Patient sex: F
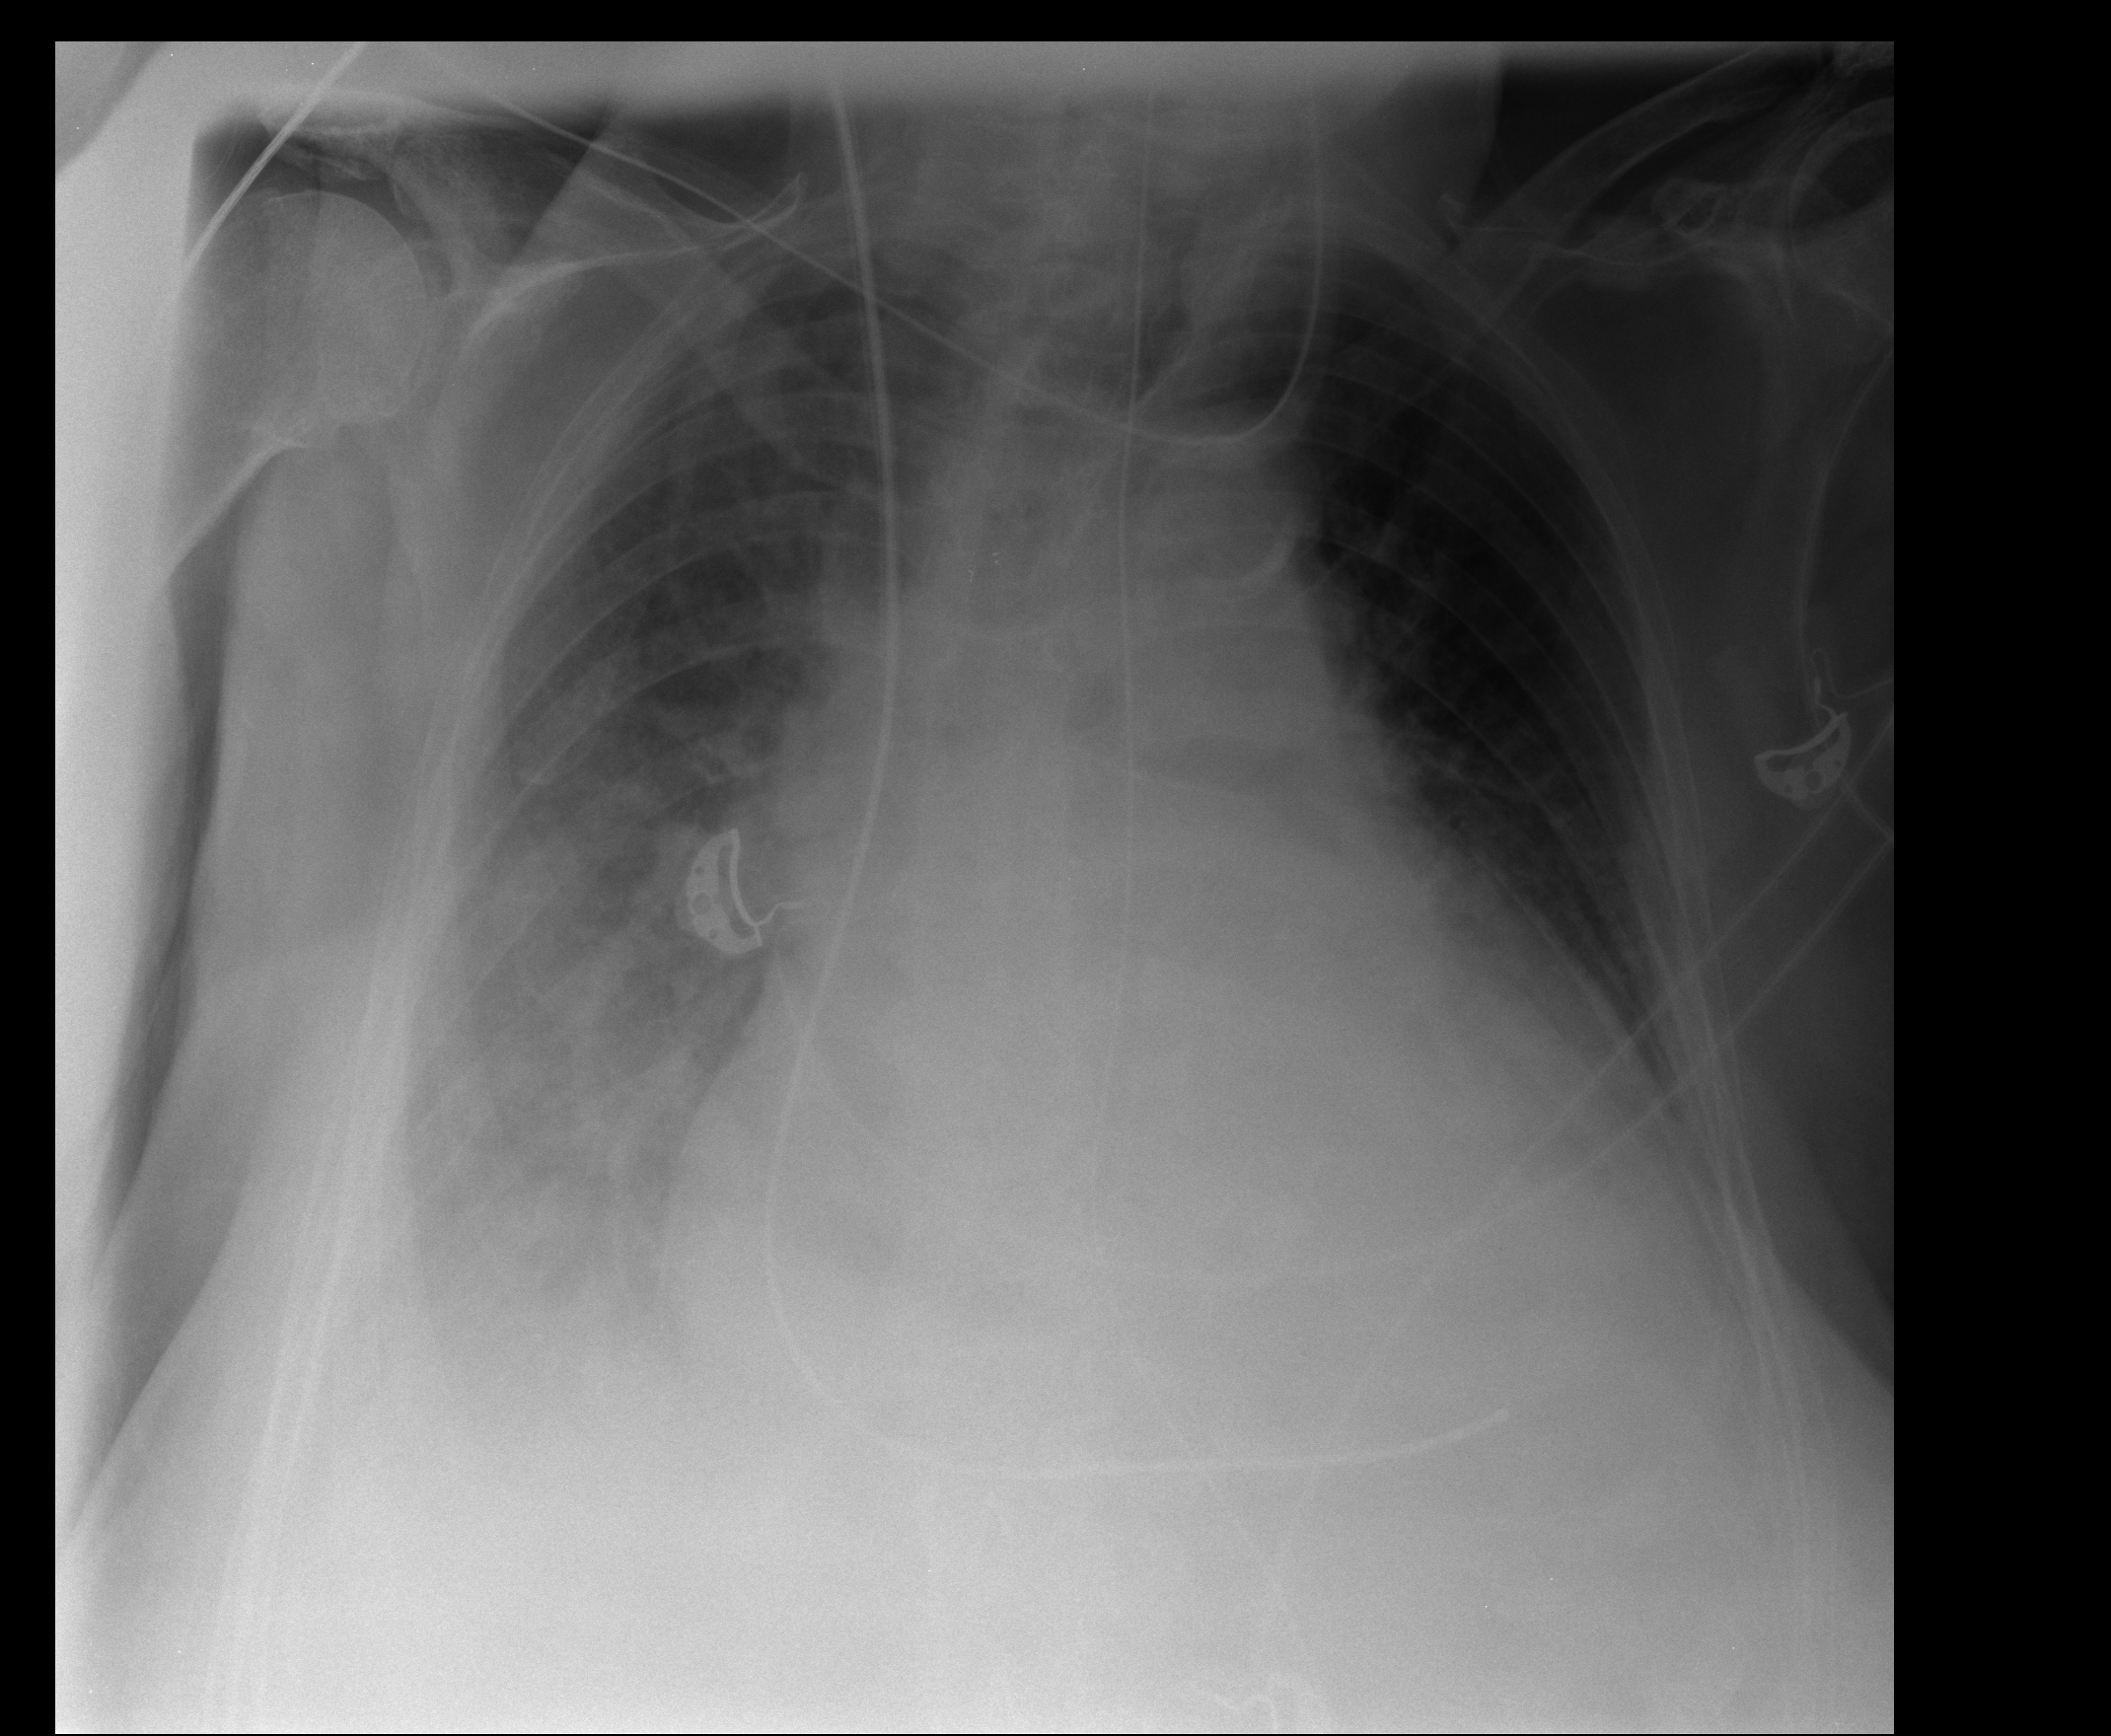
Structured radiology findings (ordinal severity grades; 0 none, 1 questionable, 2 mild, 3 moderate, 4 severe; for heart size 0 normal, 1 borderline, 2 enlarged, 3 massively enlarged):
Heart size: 3
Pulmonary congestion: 3
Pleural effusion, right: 2
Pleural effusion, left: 1
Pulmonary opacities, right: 3
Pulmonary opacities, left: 1
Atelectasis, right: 3
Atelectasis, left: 2